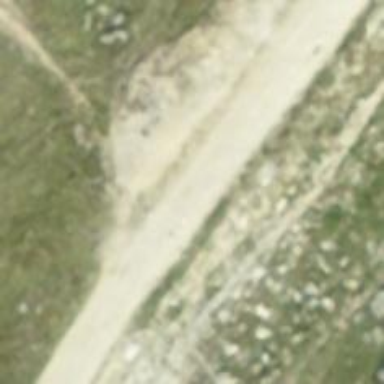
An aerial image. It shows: Compacted track with grade 4 tracktype.